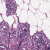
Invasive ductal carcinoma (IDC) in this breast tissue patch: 0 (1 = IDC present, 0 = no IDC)